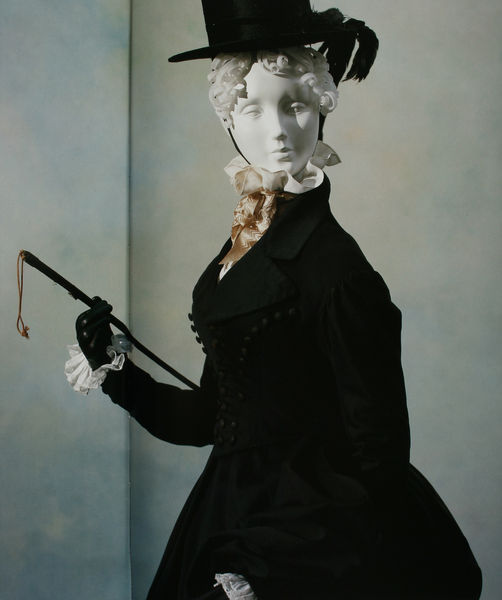
Titel: Reitanzug
Standort: Kyoto (Japan)
Institution: Kyoto Costume Institute
Schlagwörter: feder, kopf, weiß, braun, frau, haar, handschuh, handschuhe, hut, jahrhundertwende, kleid, licht, marmor, schwarz, blick, dame, schal, tuch, beige, mode, schleife, zylinder, anzug, jacke, wand, band, bluse, federn, kleidung, kragen, spitze, steine, tot, ärmel, halskrause, figur, haare, kostüm, mantel, reich, schnur, stoff, zilinder, knopf, locken, rosa, seide, vornehm, pferd, reiter, stock, skulptur, ausritt, reiten, reiterin, reitkostüm, taille, japan, seitlich, creme, werbung, weiblich, krawatte, hutband, halstuch, überwurf, rüsche, rüschen, knöpfe, schick, kled, foto, fotografie, eng, porzellan, peitsche, stehkragen, krause, darstellung, jagd, puppe, photo, reitkleid, gips, taft, strass, fotorafie, seitenansich, gerte, reitgerte, fashion, modepuppe, dress, kyoto, knopfe, modisch, reitstock, tornüre, knöüfe, kyoto costume institut, reitkleidung, sadomaso, weisse bluse, reitdress, reithabit, 20. jh., reticul, handschuhe+